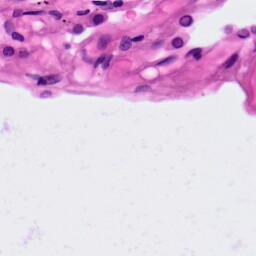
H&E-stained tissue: Lung